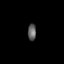
Tissue: prostate
Cell type: Fibroblasts
Senescence score: 0.7386
Nuclear area (px): 131
Mean DAPI intensity: 99.389